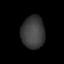
Tissue: lung
Cell type: Myeloid cells
Senescence score: 0.2419
Nuclear area (px): 740
Mean DAPI intensity: 60.936